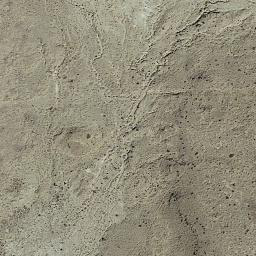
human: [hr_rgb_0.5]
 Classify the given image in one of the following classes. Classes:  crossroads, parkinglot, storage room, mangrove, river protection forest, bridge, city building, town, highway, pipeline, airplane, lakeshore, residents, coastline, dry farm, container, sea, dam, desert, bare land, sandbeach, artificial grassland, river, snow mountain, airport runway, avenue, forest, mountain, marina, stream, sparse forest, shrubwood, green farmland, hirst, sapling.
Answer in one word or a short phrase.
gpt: bare land